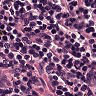
Metastatic tissue present: no